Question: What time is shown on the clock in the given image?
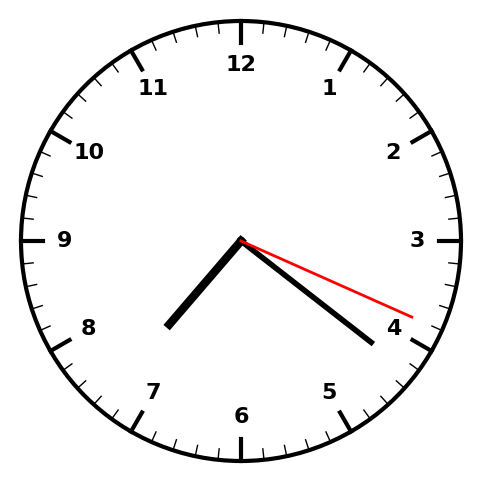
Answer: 07:21:19